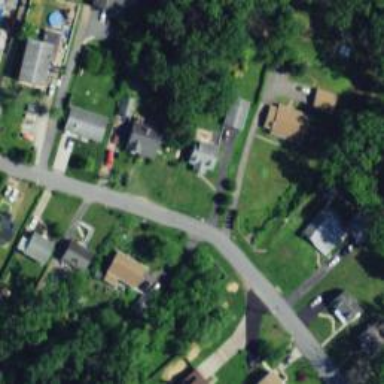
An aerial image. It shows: Residential road with asphalt surface crossing over box culvert bridge.